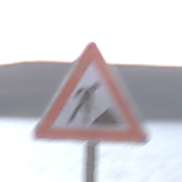
Verkehrszeichen: Arbeitsstelle
Umgebung: Outdoor, RoadRail
Tageszeit: SunriseSunset
Wetter: PartlyCloudy
Licht: Natural
Jahreszeit: NotSpecified
Kontrast: LowContrast